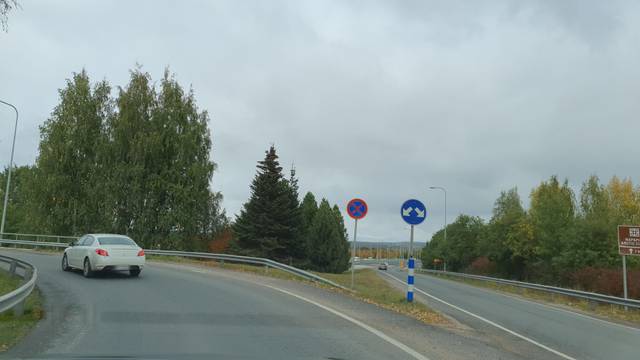
Region: Finland
Coordinates: 66.506, 25.73